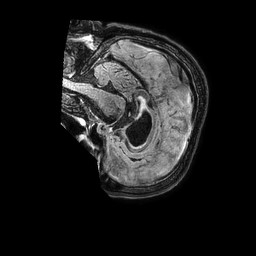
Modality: FLAIR
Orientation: sagittal
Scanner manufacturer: philips
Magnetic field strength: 3 T
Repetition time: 4.8 s
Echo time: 0.34 s